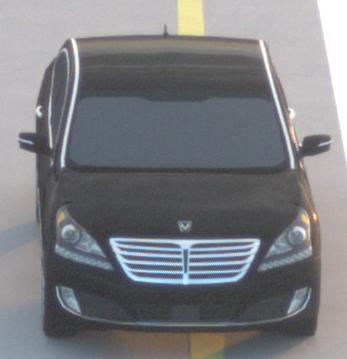
Make: Hyundai
Model: Equus
Detailed model: Gen. 2 VI
Model produced from: 2009
Model produced until: 2016
Doors: 4
Color: black
Road condition: dry road
Daytime: sunrise or sunset
Contrast: low contrast